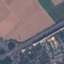
Land use / land cover: Highway